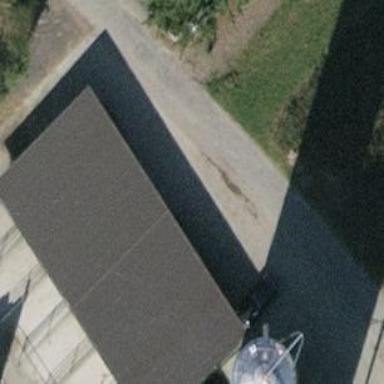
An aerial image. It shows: Shed building.